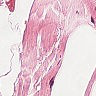
Metastatic tissue present: no